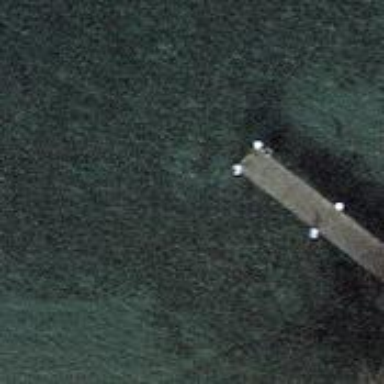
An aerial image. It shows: Man-made pier.